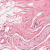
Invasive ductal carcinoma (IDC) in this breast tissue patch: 0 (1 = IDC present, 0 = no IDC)